Interaction volume radius: 5 \u00c5
Interaction volume height: 20 \u00c5
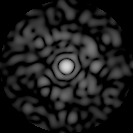
Disorder parameter: 0.8441